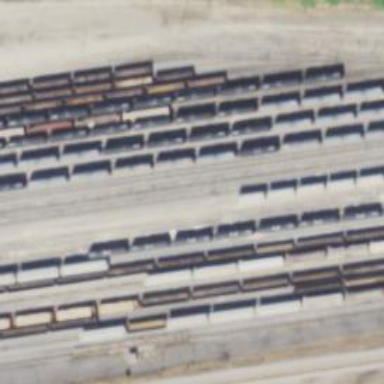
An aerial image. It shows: View of railway yard.